Question: i would like create the project, reading from Excel and write on pdf and print this pdf.
From Excel file (from cell) read directory where is original pdf on computer or server, and next cell have info what write on the top in second pdf.
And problem is here, original pdf is horizontal, landscape, rotate and my program create copy from original pdf and write info from excel on the top on copy pdf file. But pdf which is landscape is rotate for 270 deegres. This is no OK. For portrait rotation working program OK, copy OK and write on the top of the copy is OK.
Where is my problem in my code.
Code:
'''
public int urediPDF(string inTekst)
{
if (inTekst != "0")
{
string pisava_arialBD = @"..\debugrial.ttf";
string oldFile = null;
string inText = null;
string indeks = null;
//razbitje stringa
string[] vhod = inTekst.Split('#');
oldFile = vhod[0];
inText = vhod[1];
indeks = vhod[2];
string newFile = @"c:\da";
//odpre bralnik pdf
PdfReader reader = new PdfReader(oldFile);
Rectangle size = reader.GetPageSizeWithRotation(reader.NumberOfPages);
Document document = new Document(size);
//odpre zapisovalnik pdf
FileStream fs = new FileStream(newFile + "-" + indeks + ".pdf", FileMode.Create, FileAccess.Write);
PdfWriter writer = PdfWriter.GetInstance(document, fs);
//document.Open();
document.OpenDocument();
label2.Text = ("Status: " + reader.GetPageRotation(reader.NumberOfPages).ToString());
//doloci sejo ustvarjanje pdf
PdfContentByte cb = writer.DirectContent;
//izbira pisave oblike
BaseFont bf = BaseFont.CreateFont(pisava_arialBD, BaseFont.IDENTITY_H, BaseFont.NOT_EMBEDDED);
cb.SetColorFill(BaseColor.RED);
cb.SetFontAndSize(bf, 8);
//pisanje teksta v pdf
cb.BeginText();
string text = inText;
//izbira koordinat za zapis pravilnega teksta v pdf (720 stopinj roatacija (lezece) in 90 stopinj (pokoncno))
if (reader.GetPageRotation(1) == 720) //lezeca postavitev
{
cb.ShowTextAligned(1, text, 10, 450, 0);
cb.EndText();
}
else //pokoncna postavitev
{
cb.ShowTextAligned(1, text + " - pokoncen", 10, 750, 0);
cb.EndText();
}
// create the new page and add it to the pdf
PdfImportedPage page = writer.GetImportedPage(reader, reader.NumberOfPages);
cb.AddTemplate(page, 0, 0);
// close the streams and voila the file should be changed :)
document.Close();
fs.Close();
writer.Close();
reader.Close();
}
else
{
label2.Text = "Status: Koncano zapisovanje";
return 0;
}
return 0;
}
'''
Picture fake pdf:

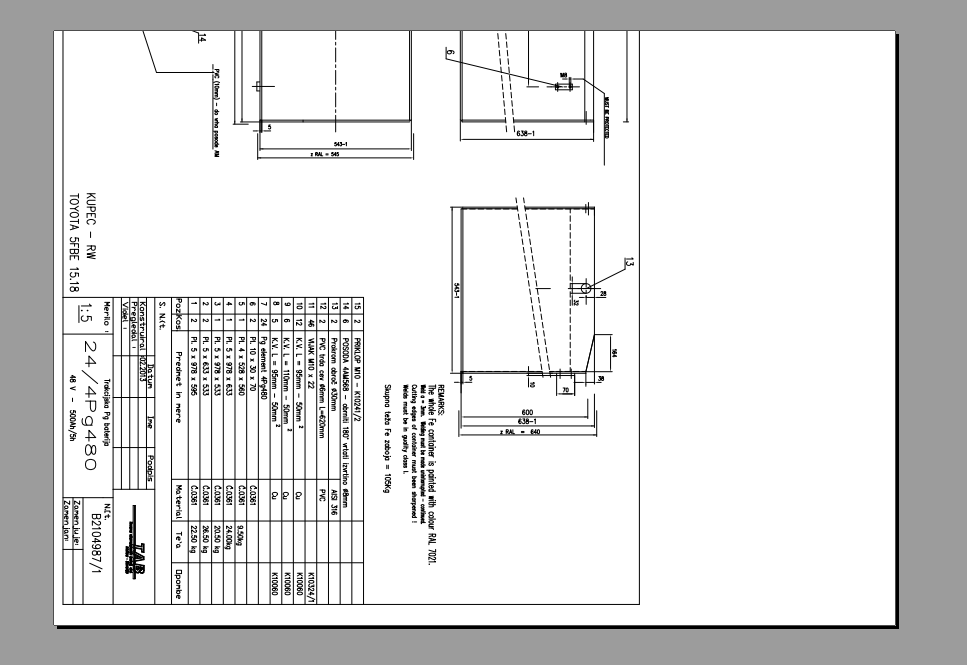
Answer: As explained many times before (<URL>.
You are using a combination of 'Document', 'PdfWriter' and 'PdfImportedPage' to split a PDF. Please tell me who made you do it this way, so that I can curse the person who inspired you (because I've answered this question hundreds of times before, and I'm getting tired of repeating myself). These classes aren't a good choice for that job:
- - - -
Your problem is similar to this one <URL>. Is there any reason why you didn't read the documentation? If you say: , please believe me if I say that I have almost 20 years of experience as a developer, and I've never seen "reading documentation" as a waste of time.
Long story short: read the documentation, replace 'PdfWriter' with 'PdfCopy', replace 'AddTemplate()' with 'AddPage()'.